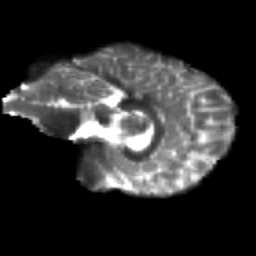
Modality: T2w
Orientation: sagittal
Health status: healthy
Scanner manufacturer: siemens
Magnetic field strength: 3 T
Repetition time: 12 s
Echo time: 0.092 s